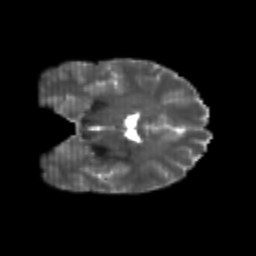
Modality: T2w
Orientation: coronal
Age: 22
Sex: male
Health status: healthy
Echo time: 0.074 s